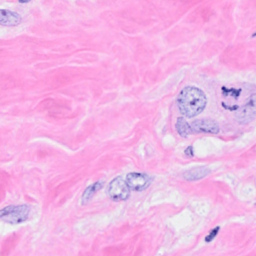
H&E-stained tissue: Breast